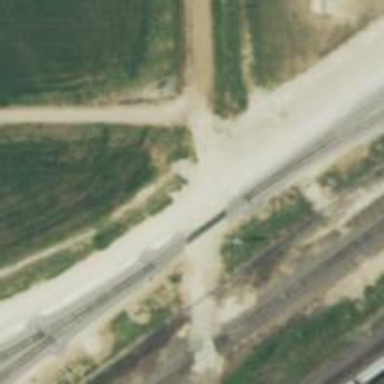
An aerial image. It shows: Railway level crossing.